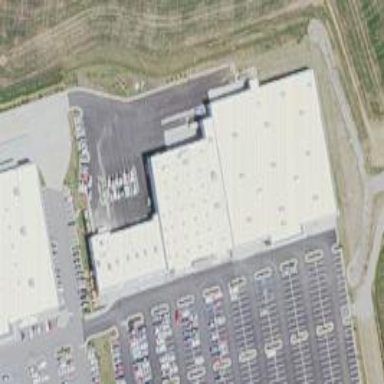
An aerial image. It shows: Retail building.